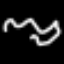
Label: squiggle